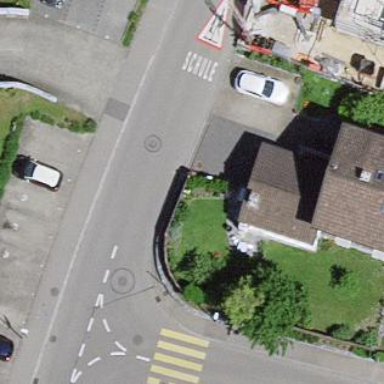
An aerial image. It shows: Semidetached house.